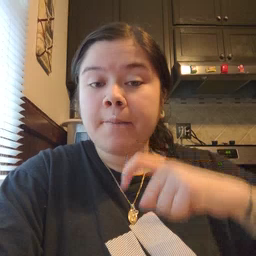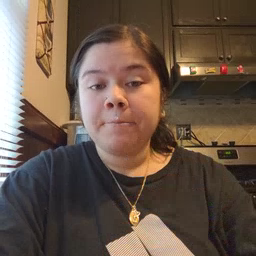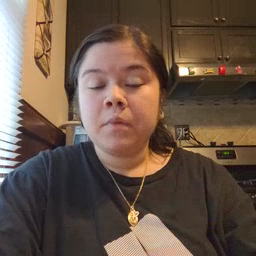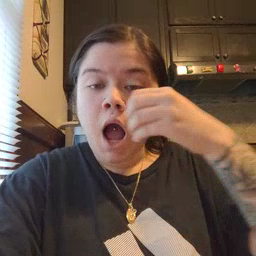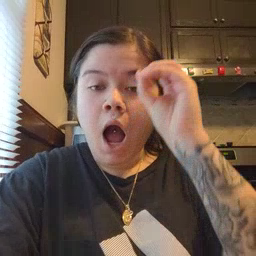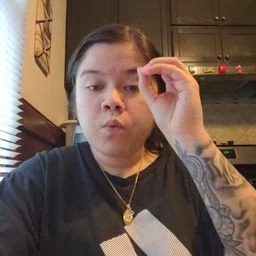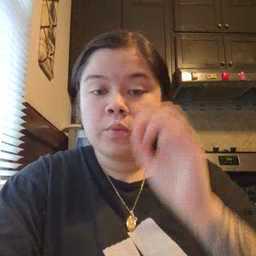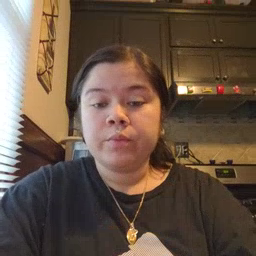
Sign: owl